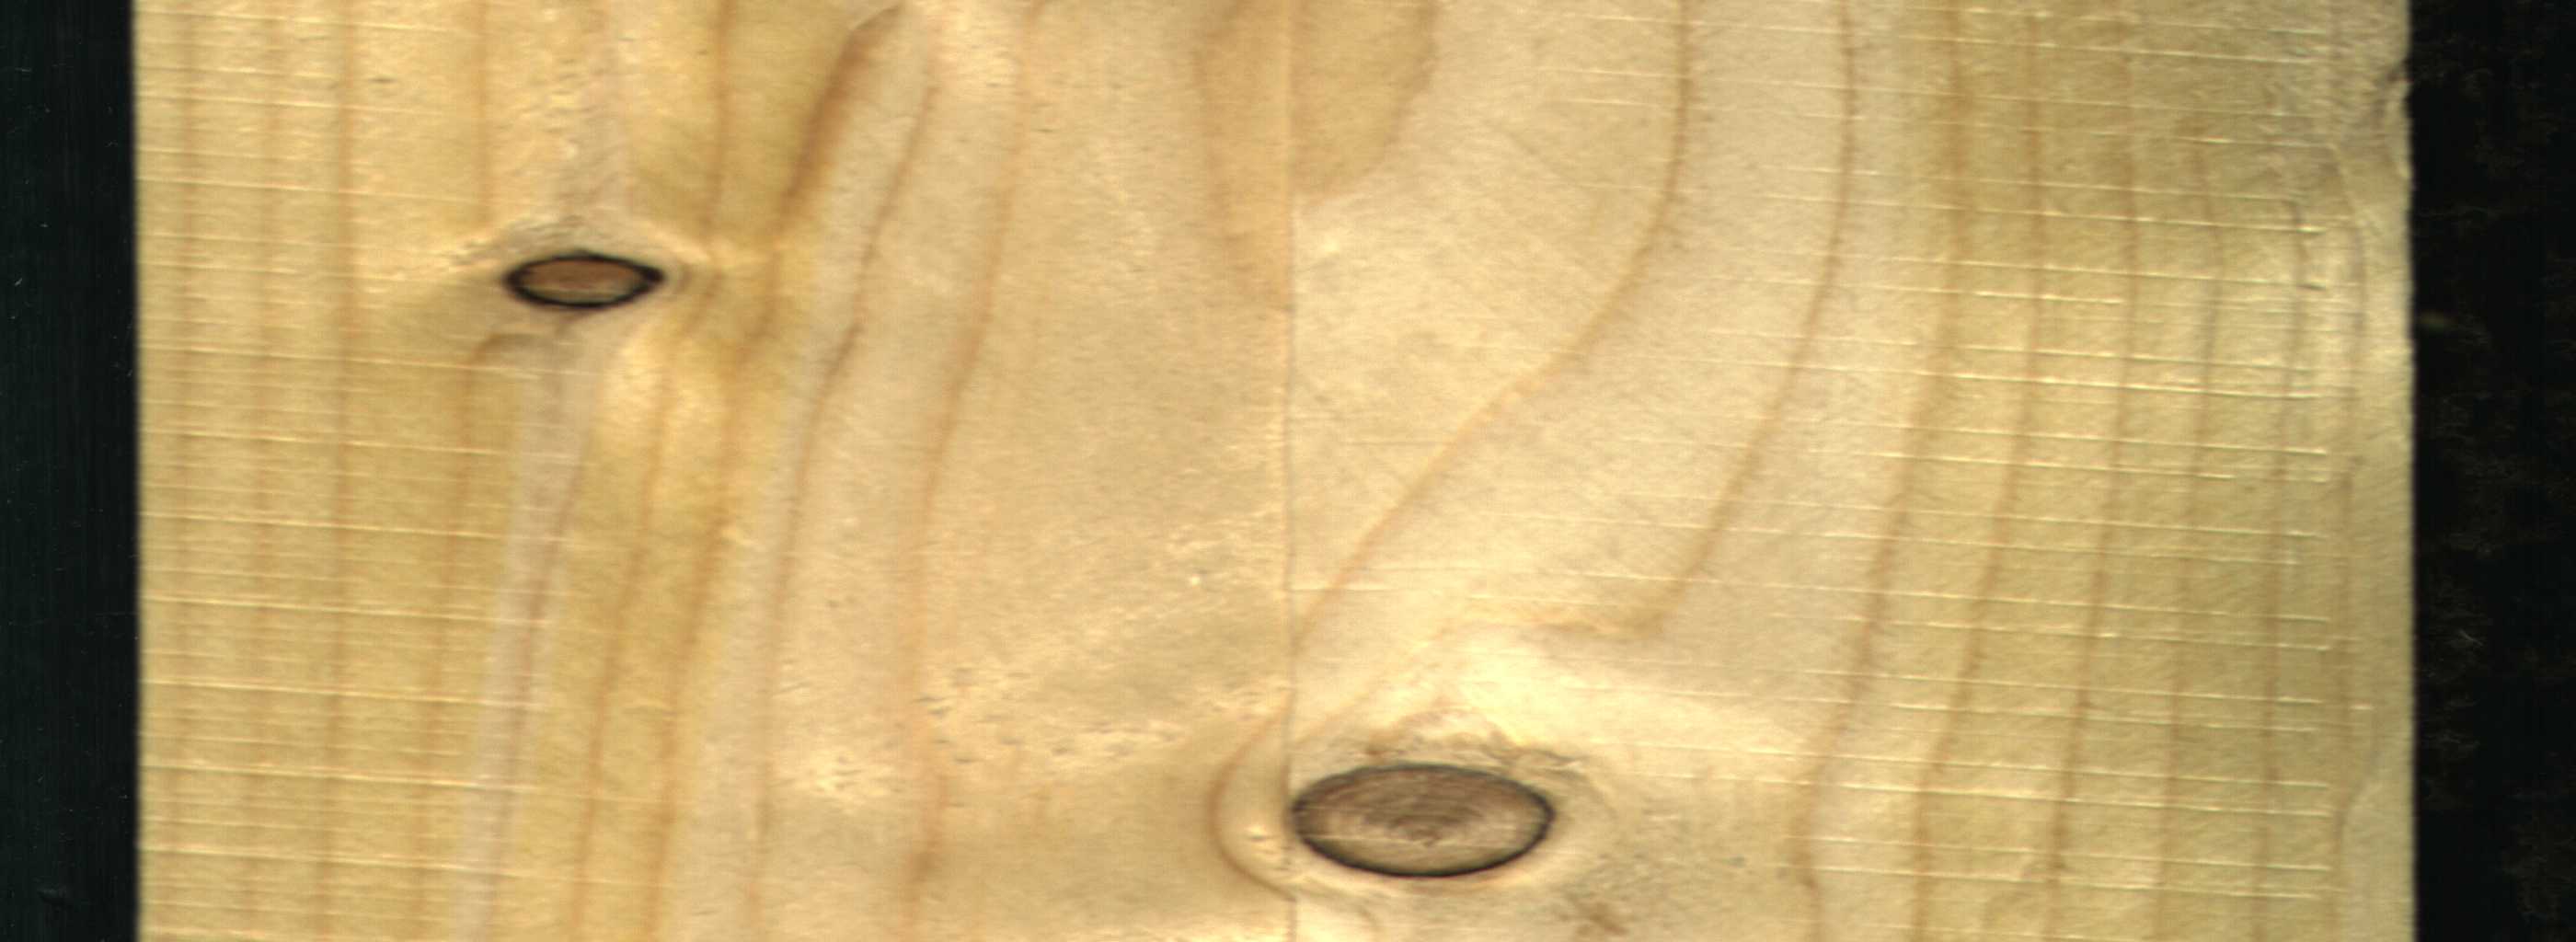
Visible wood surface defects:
Dead_Knot
Dead_Knot